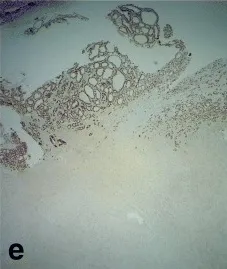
Histologic sections of malignant struma ovarii. Immunohistochemical stain for thyroid transcription factor (TTF-1) at 40x magnification with positive staining only in the areas of thyroid differentiation (e).
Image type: pathology (immunostaining)